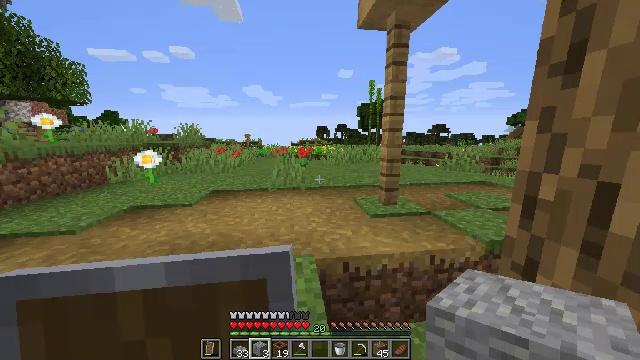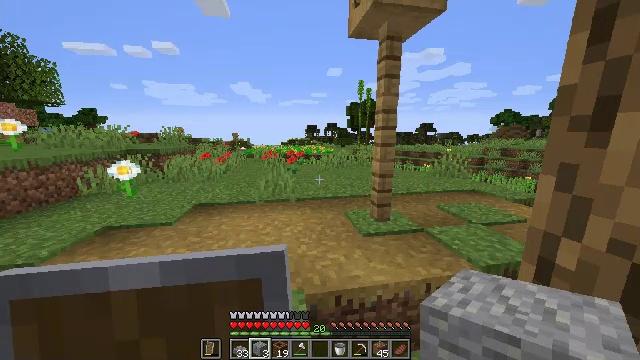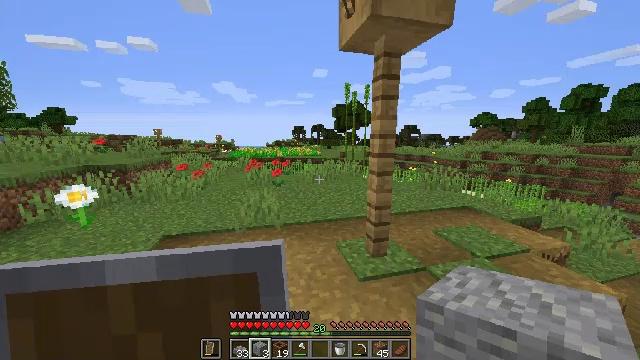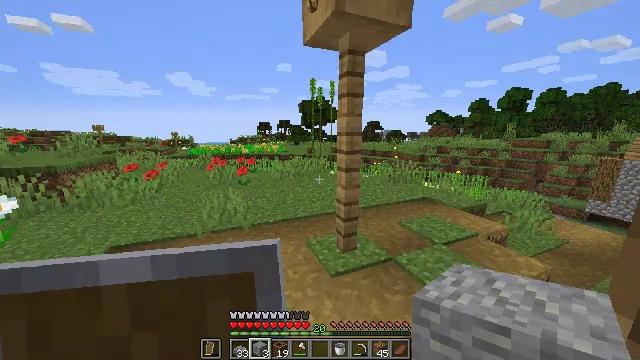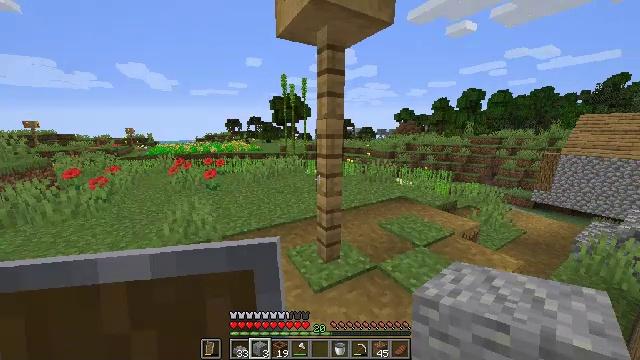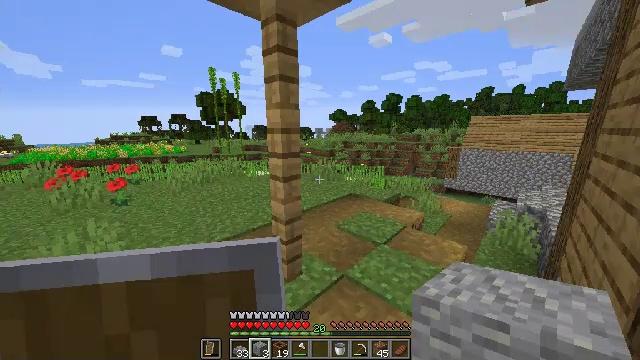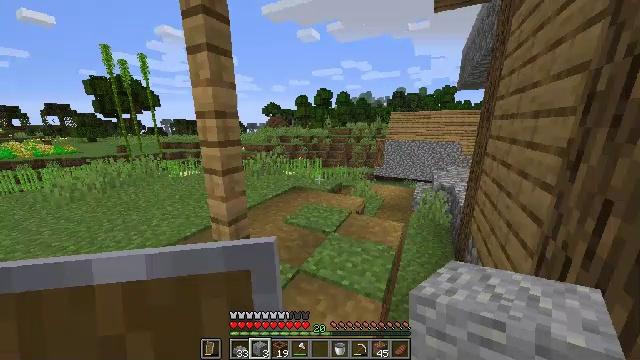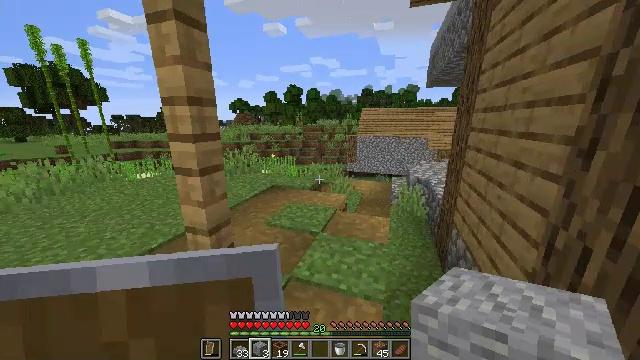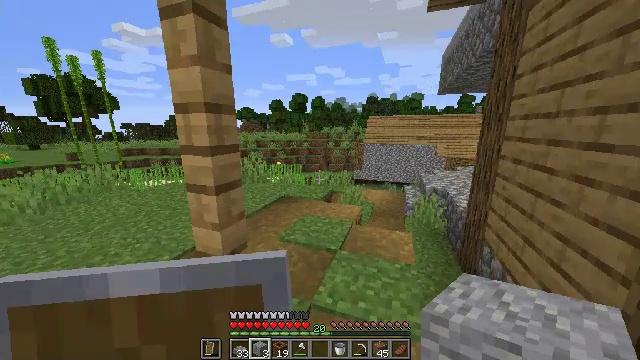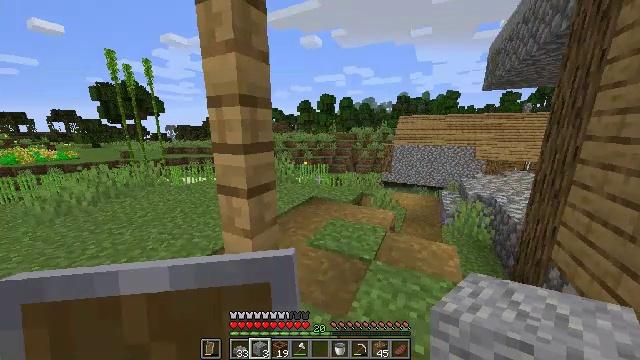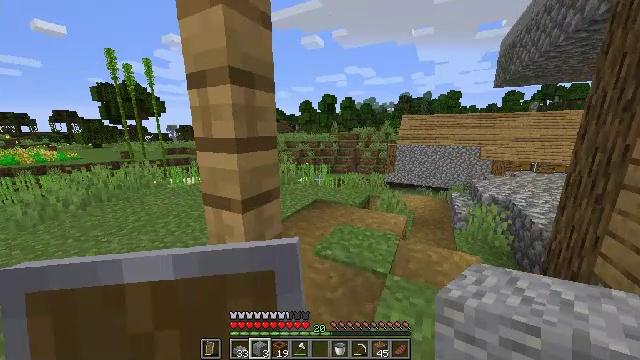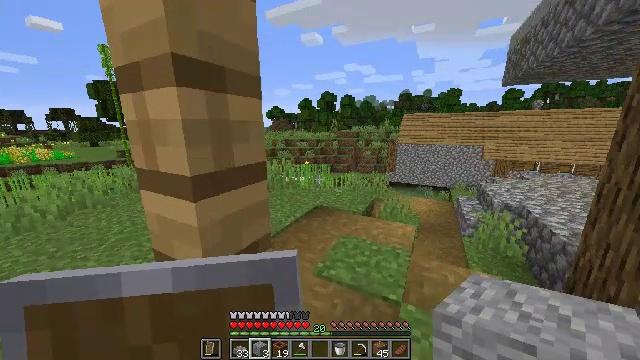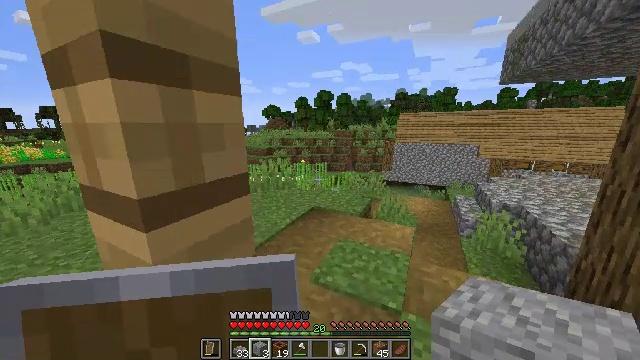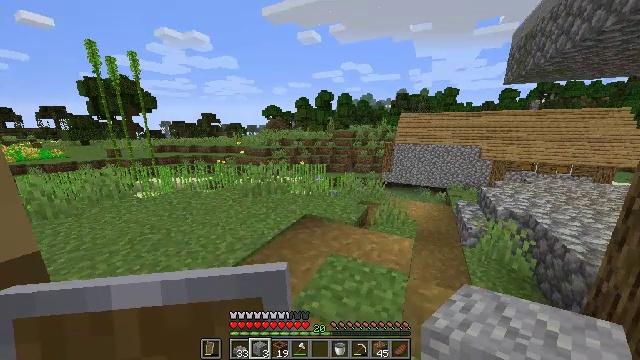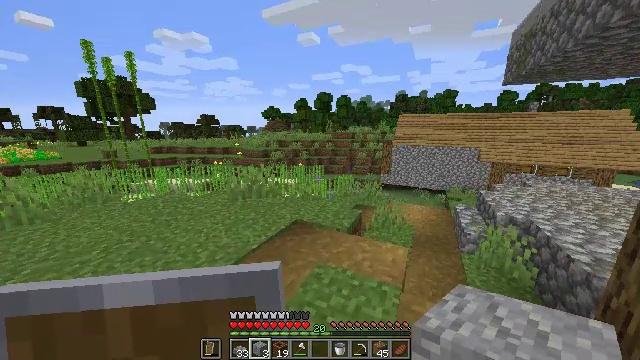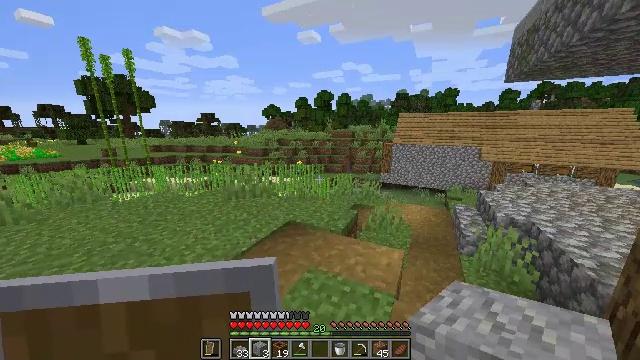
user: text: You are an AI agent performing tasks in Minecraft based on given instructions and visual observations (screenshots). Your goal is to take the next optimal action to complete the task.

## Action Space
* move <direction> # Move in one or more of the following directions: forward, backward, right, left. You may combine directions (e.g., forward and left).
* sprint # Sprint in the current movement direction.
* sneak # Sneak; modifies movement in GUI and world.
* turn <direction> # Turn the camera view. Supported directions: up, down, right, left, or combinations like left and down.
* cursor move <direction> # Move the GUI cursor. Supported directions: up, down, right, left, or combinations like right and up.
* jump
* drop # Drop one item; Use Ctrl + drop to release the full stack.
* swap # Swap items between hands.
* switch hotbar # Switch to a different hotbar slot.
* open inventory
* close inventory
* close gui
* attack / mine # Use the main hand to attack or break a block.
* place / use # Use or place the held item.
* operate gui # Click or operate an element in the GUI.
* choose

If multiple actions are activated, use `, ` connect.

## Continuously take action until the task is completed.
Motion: motion action
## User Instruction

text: Create sugar from sugarcane.
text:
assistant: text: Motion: move forward, turn right, jump
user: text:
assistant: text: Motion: move forward, turn right
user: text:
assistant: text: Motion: move forward, turn right and down
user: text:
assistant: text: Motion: move forward, turn right
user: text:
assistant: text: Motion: move forward, turn right
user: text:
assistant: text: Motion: move forward, turn right and down
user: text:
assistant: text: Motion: move forward, turn right
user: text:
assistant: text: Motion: move forward, turn left and up
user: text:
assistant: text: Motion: move forward, turn left
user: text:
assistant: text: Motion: move forward
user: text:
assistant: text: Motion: move forward
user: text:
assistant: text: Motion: move forward and move right
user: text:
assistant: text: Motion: move forward and move right
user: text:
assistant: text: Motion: move forward and move right
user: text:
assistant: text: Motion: move forward and move right
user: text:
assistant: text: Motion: move forward and move right, turn left
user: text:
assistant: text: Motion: move forward and move right, turn left
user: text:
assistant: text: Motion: move forward, turn left and down
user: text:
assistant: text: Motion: move forward, turn right and down
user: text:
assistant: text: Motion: move forward, turn right
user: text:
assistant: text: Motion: turn right
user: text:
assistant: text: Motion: turn right
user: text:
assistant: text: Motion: turn right
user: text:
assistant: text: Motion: turn right
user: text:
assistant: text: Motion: turn right
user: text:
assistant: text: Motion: no_op
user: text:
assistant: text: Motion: move forward
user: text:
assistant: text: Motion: move forward, turn right
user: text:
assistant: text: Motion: move forward, turn right
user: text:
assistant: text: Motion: move forward, turn right